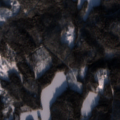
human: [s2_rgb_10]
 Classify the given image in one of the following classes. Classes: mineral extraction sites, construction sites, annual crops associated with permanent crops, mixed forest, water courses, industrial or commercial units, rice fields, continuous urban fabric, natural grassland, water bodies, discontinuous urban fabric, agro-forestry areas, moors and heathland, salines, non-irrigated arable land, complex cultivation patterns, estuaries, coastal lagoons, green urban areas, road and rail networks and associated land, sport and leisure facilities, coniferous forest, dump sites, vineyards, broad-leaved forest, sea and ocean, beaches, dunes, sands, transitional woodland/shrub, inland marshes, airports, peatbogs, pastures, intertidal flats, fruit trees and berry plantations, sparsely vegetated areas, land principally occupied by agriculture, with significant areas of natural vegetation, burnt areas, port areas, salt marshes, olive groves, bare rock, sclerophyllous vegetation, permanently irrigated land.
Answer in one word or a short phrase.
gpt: coniferous forest, mixed forest, transitional woodland/shrub, water bodies